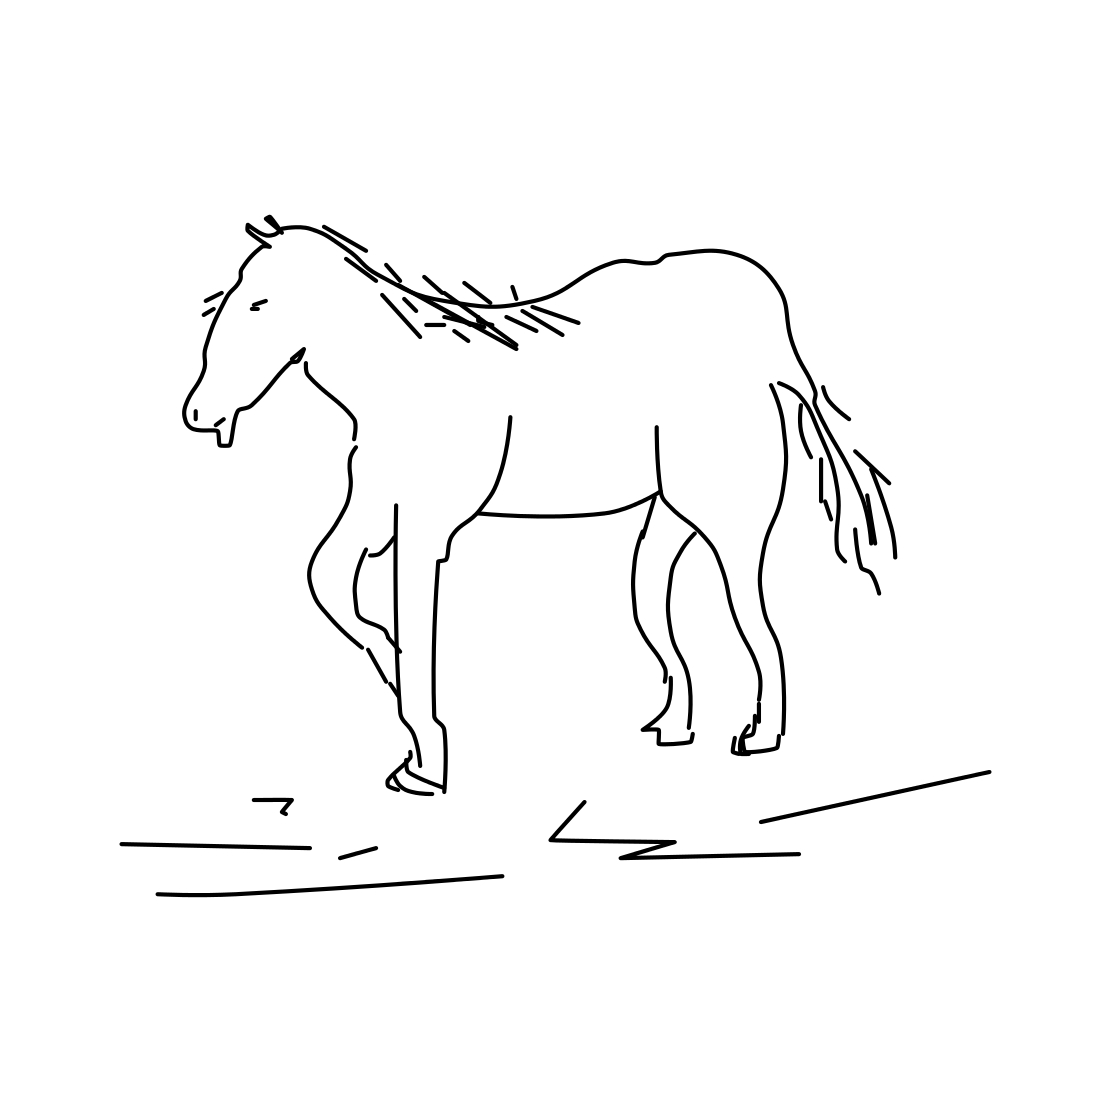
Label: horse